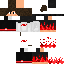
A male human skin with dark skin, wearing brown long hair dressed in a red hoodie and black pants, featuring a closed mouth.